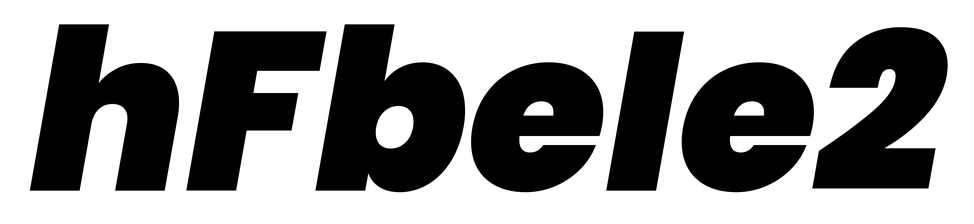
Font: Poppins-BlackItalic